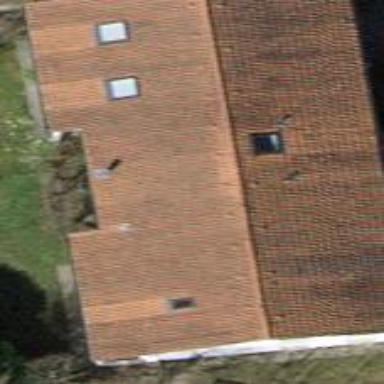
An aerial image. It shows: Residential building with gabled roof made of roof tiles. The roof is oriented along the building and the color of the building is white.